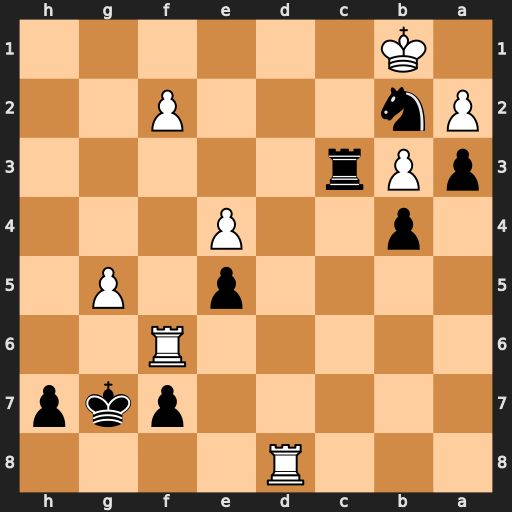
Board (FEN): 3R4/5pkp/5R2/4p1P1/1p2P3/pPr5/Pn3P2/1K6
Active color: b
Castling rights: -
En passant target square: -
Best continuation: Nd3 Rxd3 Rxd3